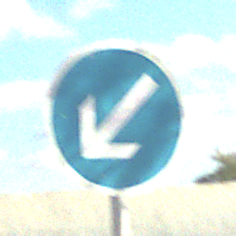
Verkehrszeichen: VorgeschriebeneVorbeifahrtLinks
Umgebung: Outdoor, RoadRail
Tageszeit: MorningAfternoon
Wetter: PartlyCloudy
Licht: Natural
Jahreszeit: NotSpecified
Kontrast: HighContrast